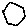
Label: hexagon